Question: how do we change the "Not Selected" or the unhiglighted state of the icons in UITabBarItem?
I tried setting the UITabBarItem.appearance().setTitleTextAttributes(:) but it only changes the text color.
Any idea?

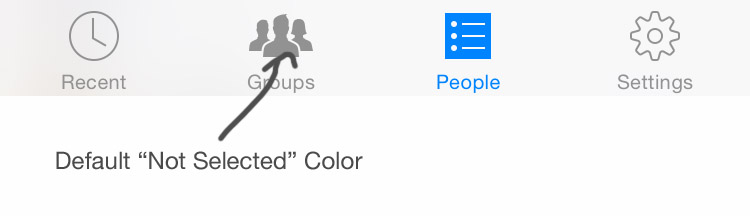
Answer: If you want to change the default in iOS 7 and above, you have to actually use different icons (in the color you like to have for unselected tabs) and set the color of the text. Instead of creating two sets of icons, you could apply this tweak:
'''
// set the selected colors
[self.tabBar setTintColor:[UIColor whiteColor]];
[[UITabBarItem appearance] setTitleTextAttributes:[NSDictionary dictionaryWithObjectsAndKeys: [UIColor whiteColor], NSForegroundColorAttributeName, nil] forState:UIControlStateSelected];
UIColor * unselectedColor = [UIColor colorWithRed:184/255.0f green:224/255.0f blue:242/255.0f alpha:1.0f];
// set color of unselected text
[[UITabBarItem appearance] setTitleTextAttributes:[NSDictionary dictionaryWithObjectsAndKeys:unselectedColor, NSForegroundColorAttributeName, nil]
forState:UIControlStateNormal];
// generate a tinted unselected image based on image passed via the storyboard
for(UITabBarItem *item in self.tabBar.items) {
// use the UIImage category code for the imageWithColor: method
item.image = [[item.selectedImage imageWithColor:unselectedColor] imageWithRenderingMode:UIImageRenderingModeAlwaysOriginal];
}
'''
<URL>